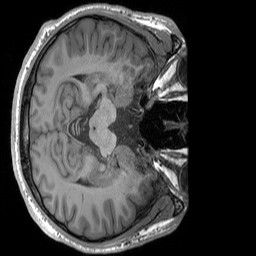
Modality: T1w
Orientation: axial
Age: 19
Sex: male
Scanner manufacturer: siemens
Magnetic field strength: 3 T
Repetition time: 1.9 s
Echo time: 0.00252 s